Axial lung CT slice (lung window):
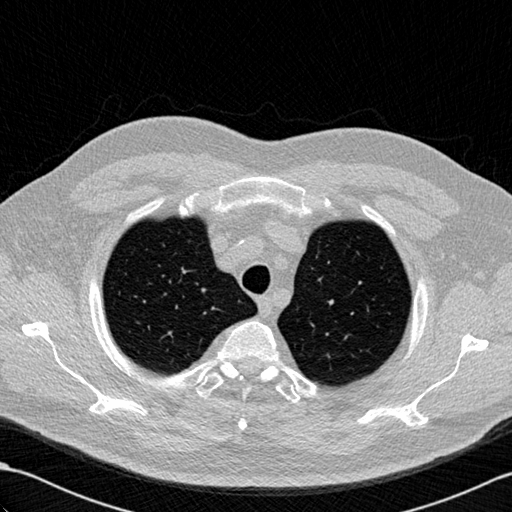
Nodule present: no